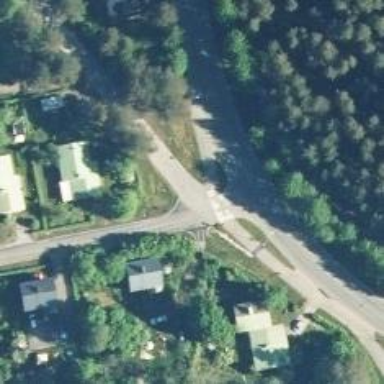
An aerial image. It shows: Road with "give way" sign.